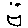
Label: smiley face